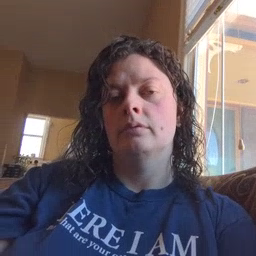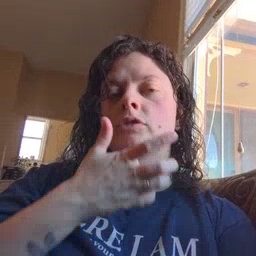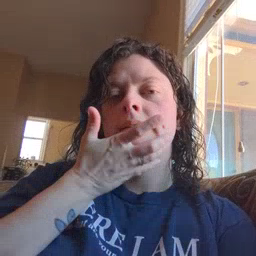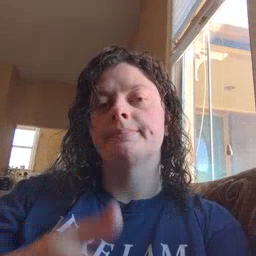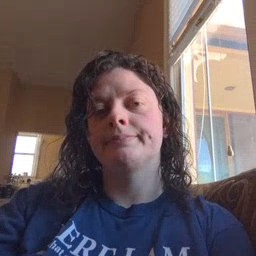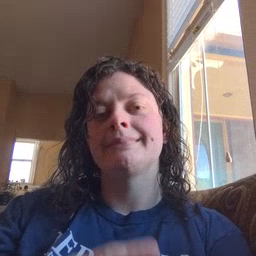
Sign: grass